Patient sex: F
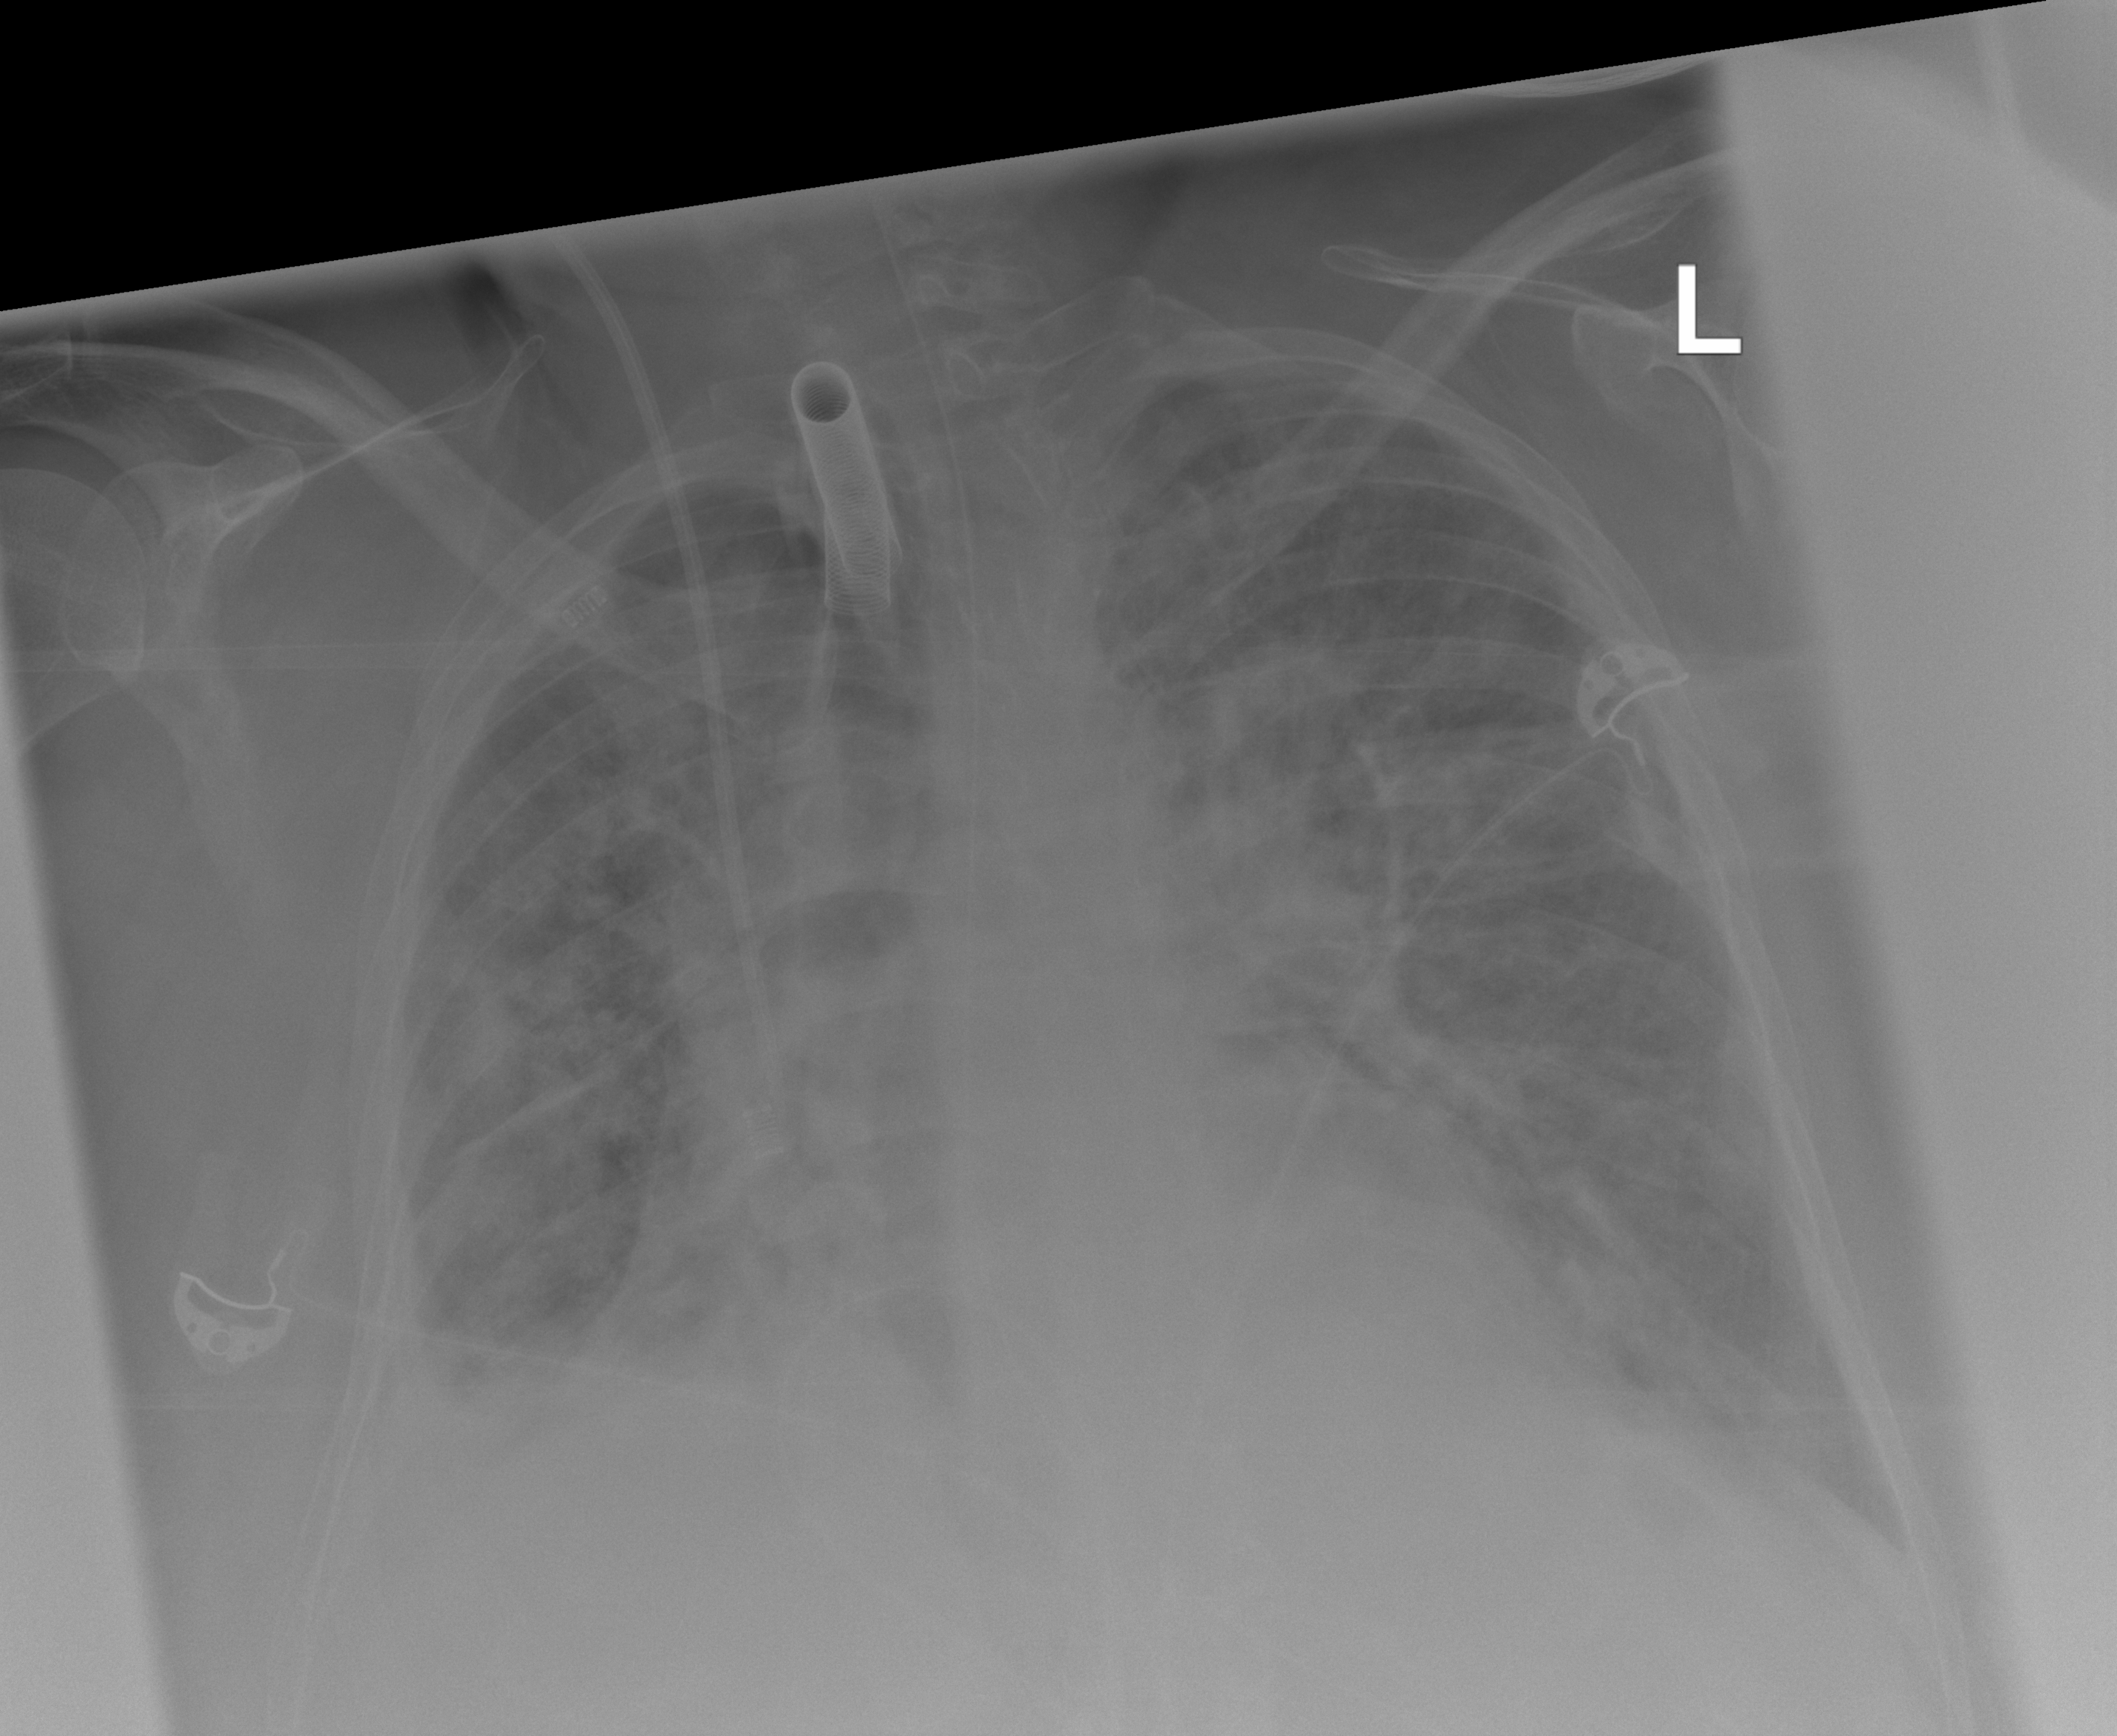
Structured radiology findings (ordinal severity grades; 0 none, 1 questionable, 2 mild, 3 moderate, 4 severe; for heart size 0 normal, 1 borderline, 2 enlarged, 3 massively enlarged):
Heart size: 2
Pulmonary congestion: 2
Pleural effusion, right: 2
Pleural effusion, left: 2
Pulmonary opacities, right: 4
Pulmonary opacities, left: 4
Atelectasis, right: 3
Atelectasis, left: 2